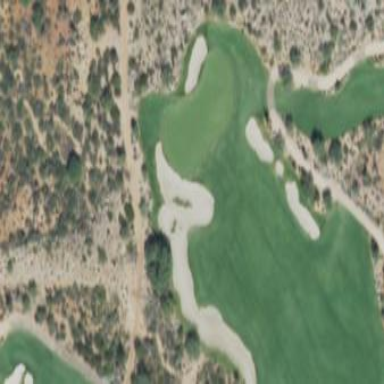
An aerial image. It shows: Sandy area is golf bunker.